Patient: sex F, age 65
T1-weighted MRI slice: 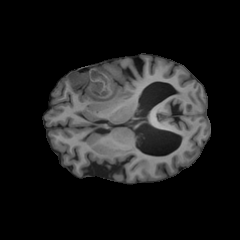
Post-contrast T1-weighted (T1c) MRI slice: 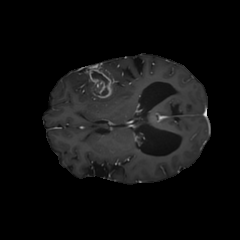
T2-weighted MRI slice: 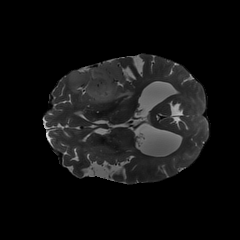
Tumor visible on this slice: yes
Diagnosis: Glioblastoma, IDH-wildtype
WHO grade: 4